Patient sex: M
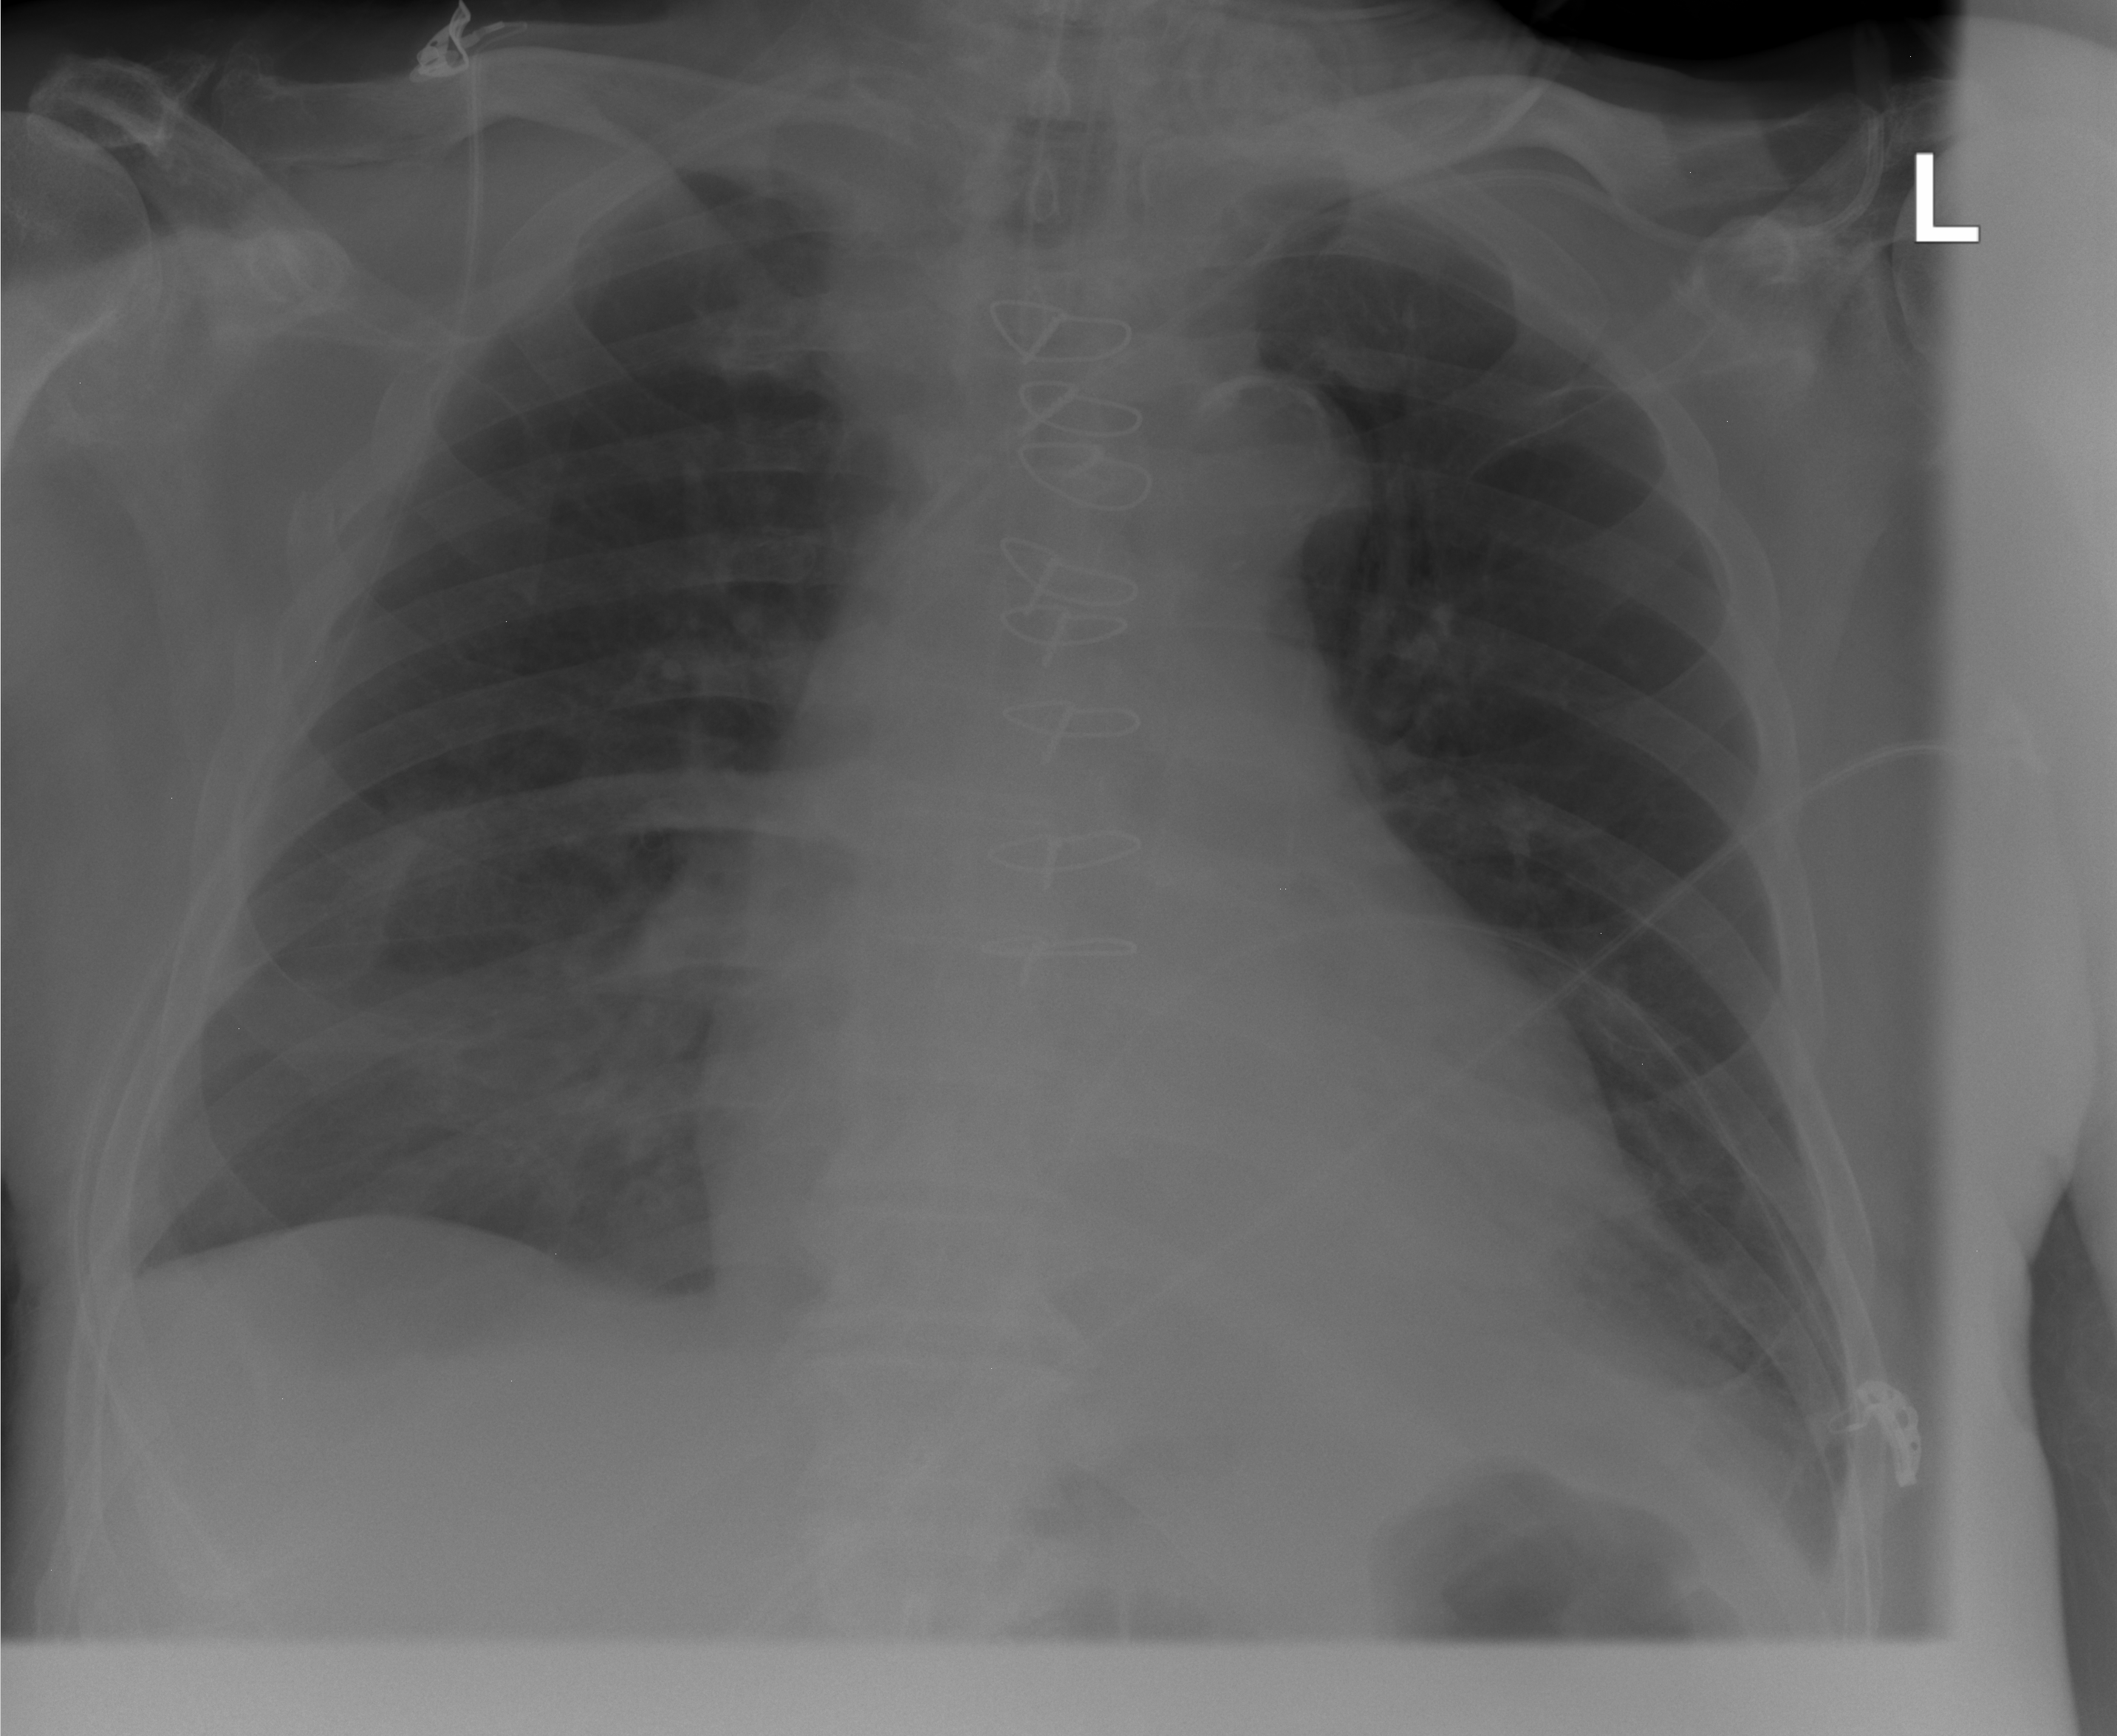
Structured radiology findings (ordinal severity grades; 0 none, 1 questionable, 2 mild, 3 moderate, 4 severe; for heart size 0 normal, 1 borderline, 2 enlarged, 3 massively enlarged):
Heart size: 1
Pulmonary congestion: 0
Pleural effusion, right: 1
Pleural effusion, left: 1
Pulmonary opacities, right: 2
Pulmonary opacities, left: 0
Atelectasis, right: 1
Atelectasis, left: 1